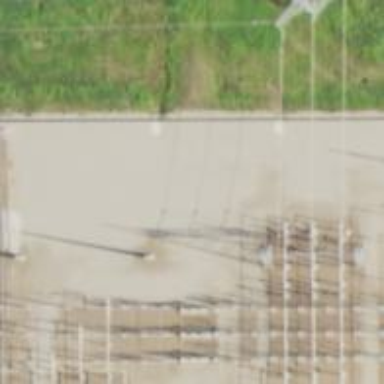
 serving as tower to safeguard against lightning strikes."